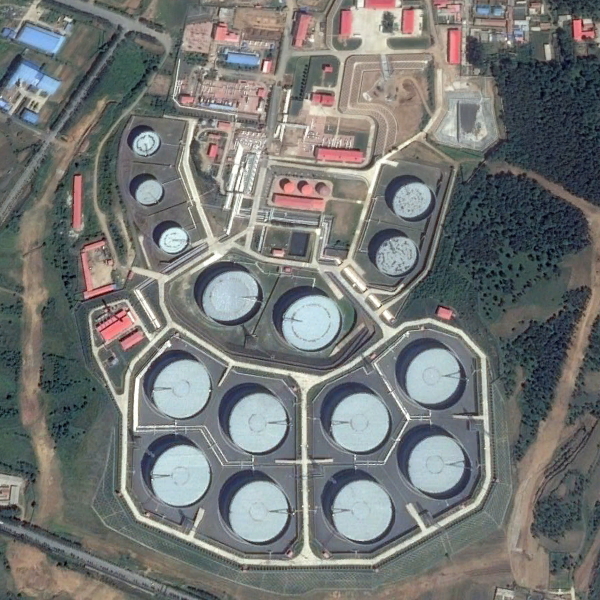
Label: StorageTanks